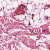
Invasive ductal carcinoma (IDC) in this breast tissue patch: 0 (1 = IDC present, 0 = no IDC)